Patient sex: M
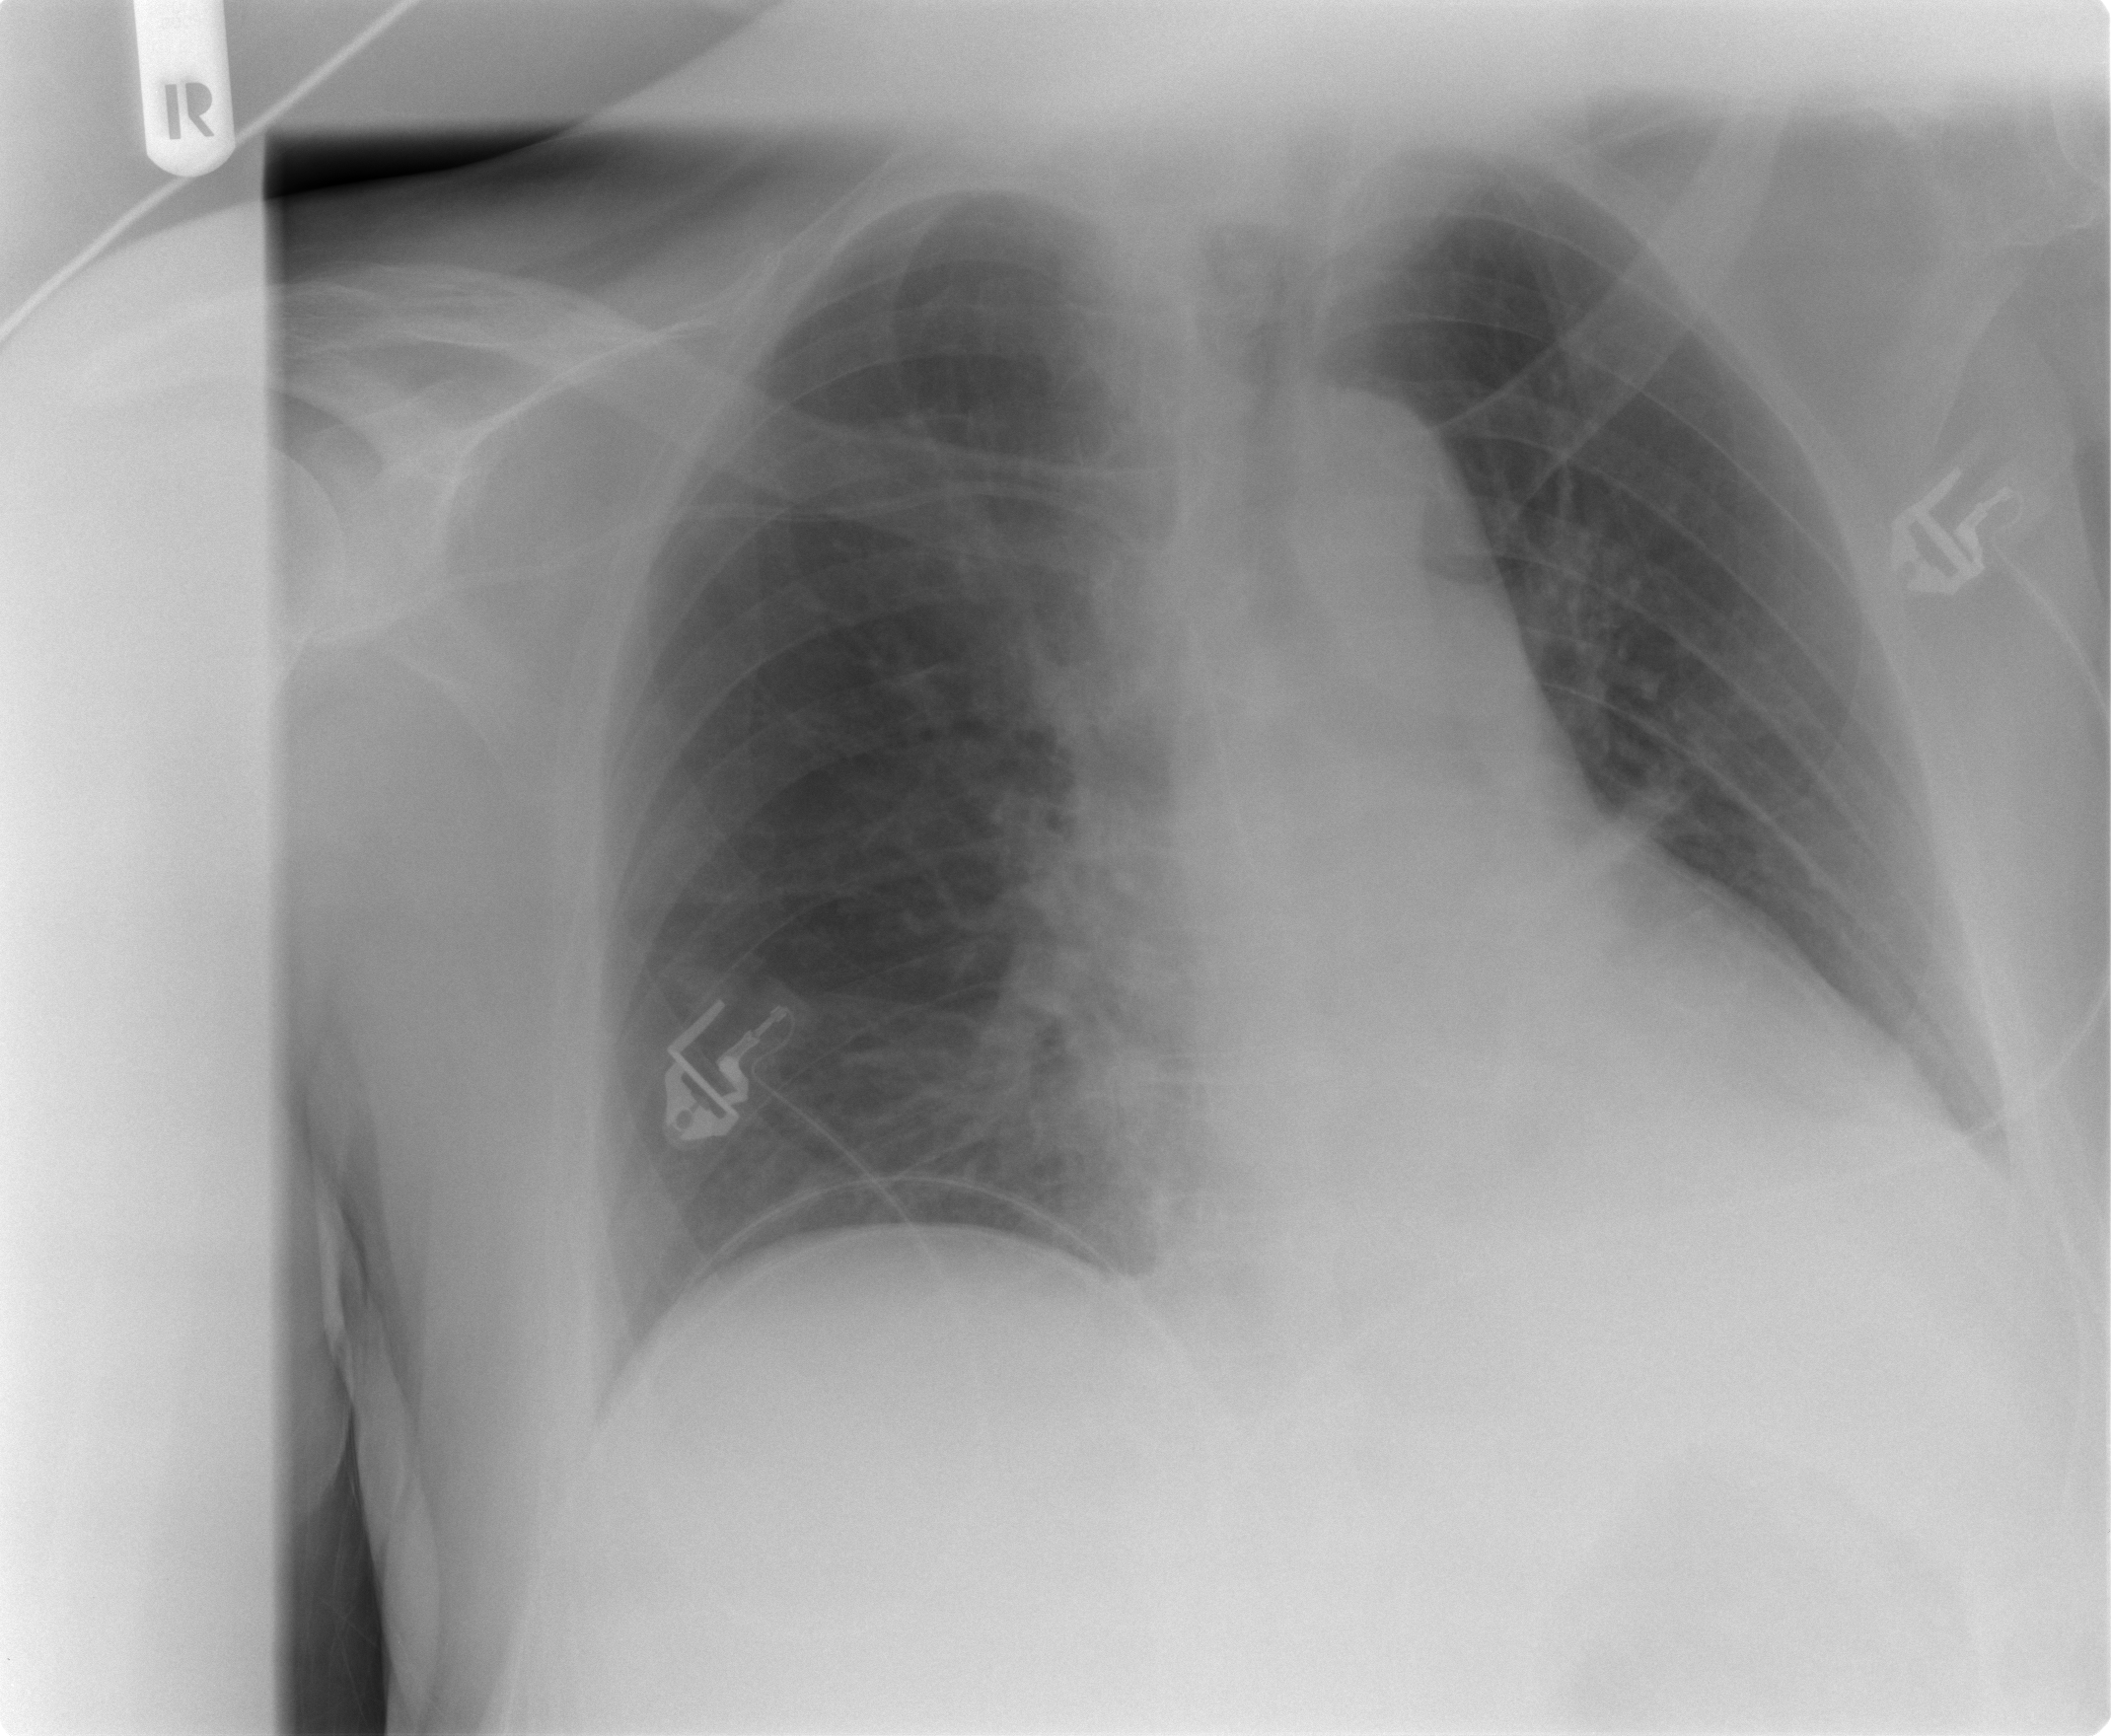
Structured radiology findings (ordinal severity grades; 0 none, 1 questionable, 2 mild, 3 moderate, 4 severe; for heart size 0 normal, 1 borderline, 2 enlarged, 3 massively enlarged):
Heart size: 2
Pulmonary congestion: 0
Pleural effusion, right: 0
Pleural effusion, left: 1
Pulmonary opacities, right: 0
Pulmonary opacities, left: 0
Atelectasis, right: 0
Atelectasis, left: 0